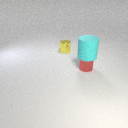
large cyan rubber cylinder above small red metal cylinder